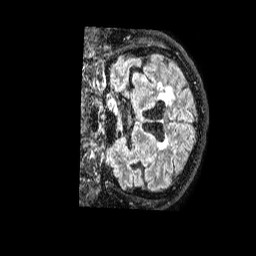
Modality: FLAIR
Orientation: coronal
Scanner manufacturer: philips
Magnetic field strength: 1.5 T
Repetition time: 4.8 s
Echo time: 0.3153 s